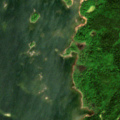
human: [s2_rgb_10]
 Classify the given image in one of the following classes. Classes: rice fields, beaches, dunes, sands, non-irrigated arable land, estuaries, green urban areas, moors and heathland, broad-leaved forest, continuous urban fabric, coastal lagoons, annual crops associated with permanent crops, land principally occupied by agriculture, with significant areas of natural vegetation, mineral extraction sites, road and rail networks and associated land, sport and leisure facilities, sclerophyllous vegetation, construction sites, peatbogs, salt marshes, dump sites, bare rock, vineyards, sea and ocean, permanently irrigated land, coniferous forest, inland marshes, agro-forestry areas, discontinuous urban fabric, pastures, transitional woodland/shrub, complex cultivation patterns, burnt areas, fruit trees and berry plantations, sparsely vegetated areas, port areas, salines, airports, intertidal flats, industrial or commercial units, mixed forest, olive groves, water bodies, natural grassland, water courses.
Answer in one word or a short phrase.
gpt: mixed forest, sea and ocean